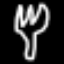
Label: fork